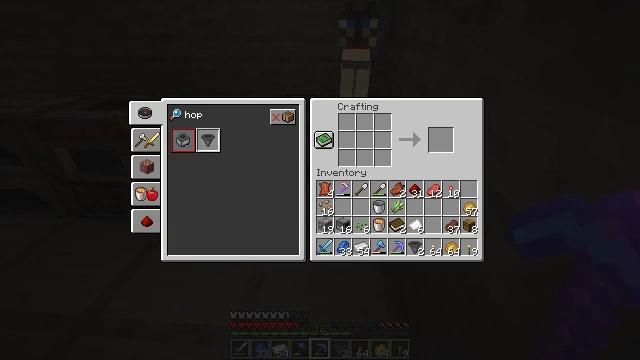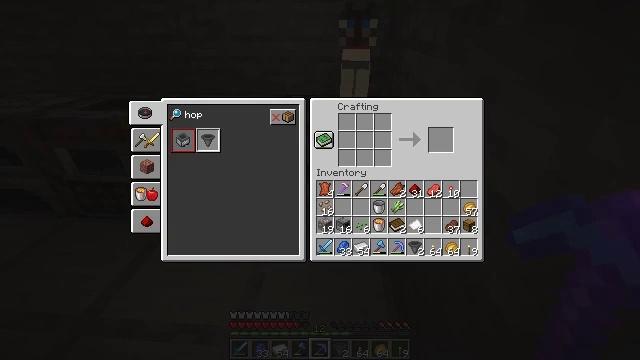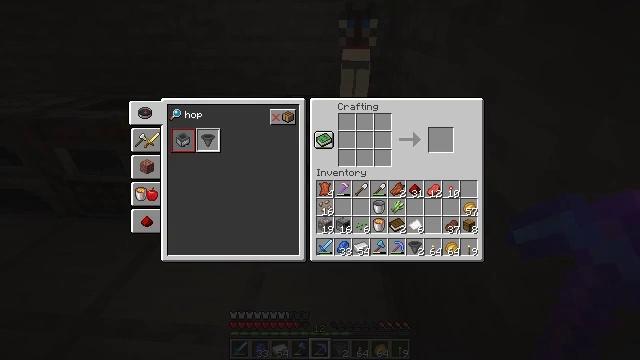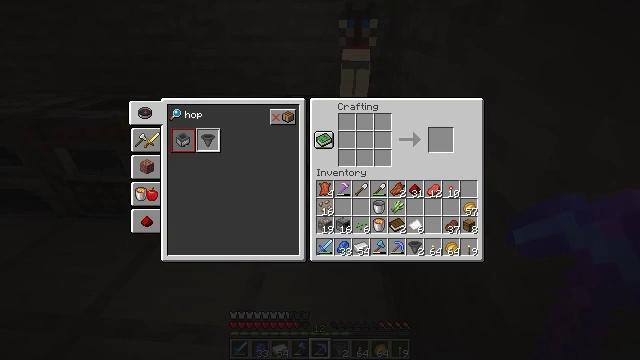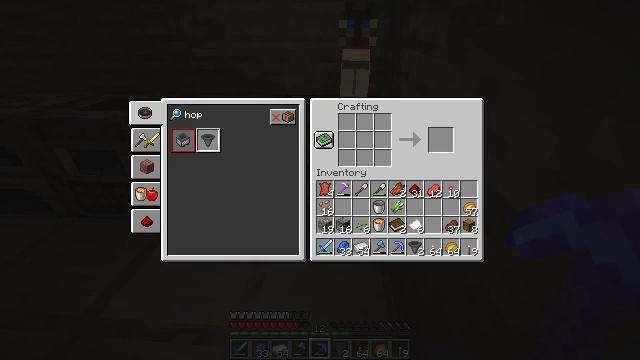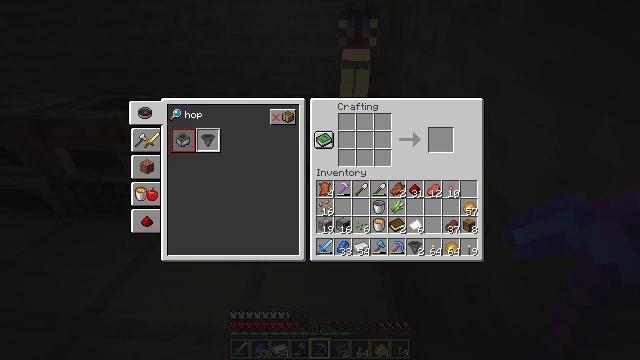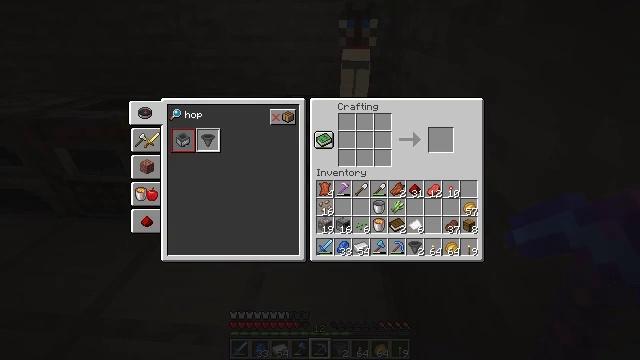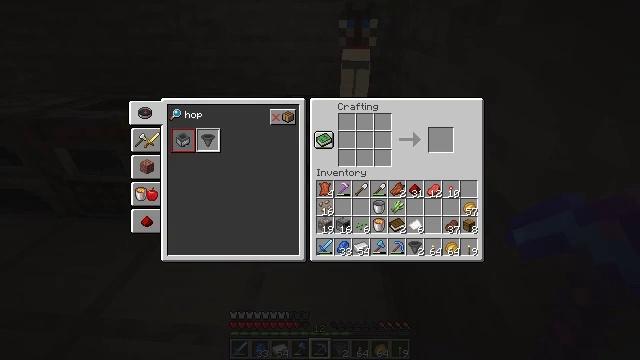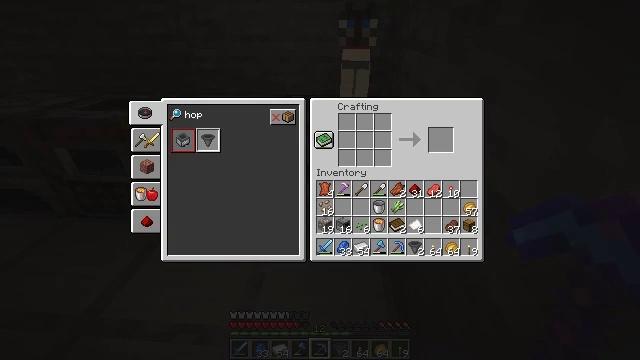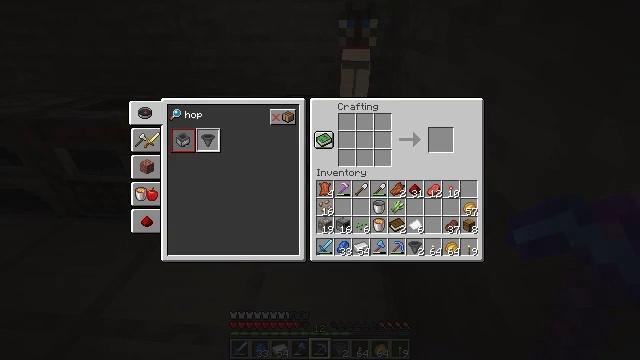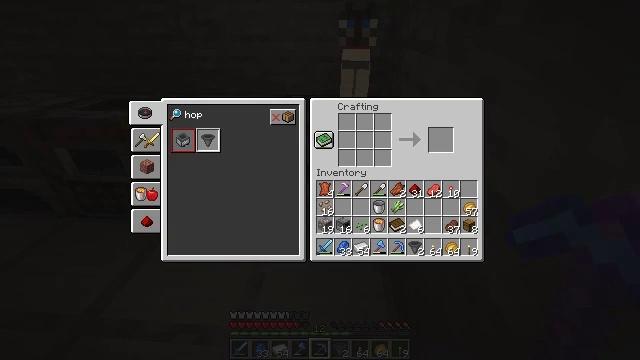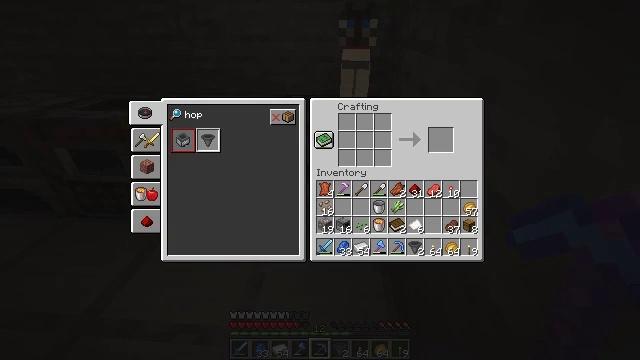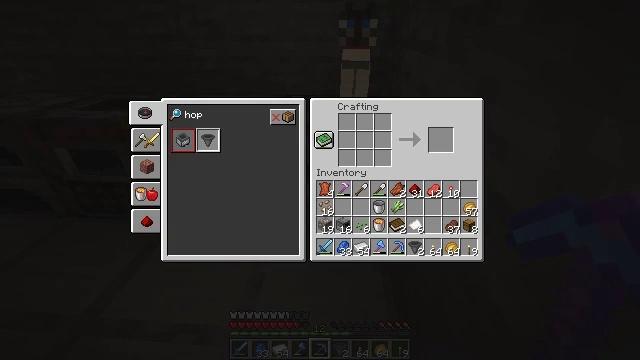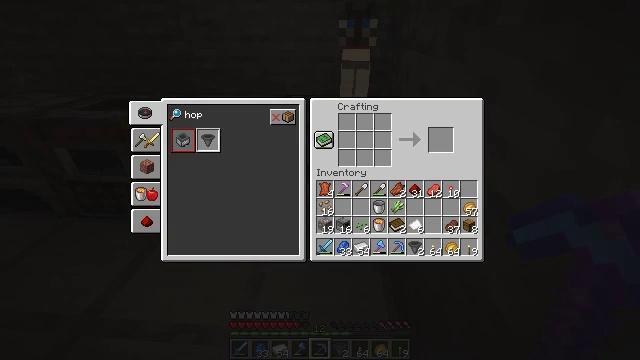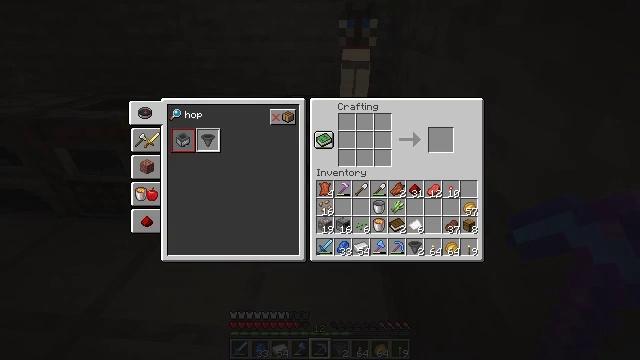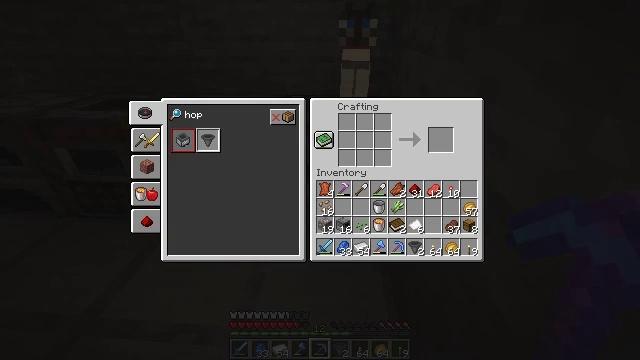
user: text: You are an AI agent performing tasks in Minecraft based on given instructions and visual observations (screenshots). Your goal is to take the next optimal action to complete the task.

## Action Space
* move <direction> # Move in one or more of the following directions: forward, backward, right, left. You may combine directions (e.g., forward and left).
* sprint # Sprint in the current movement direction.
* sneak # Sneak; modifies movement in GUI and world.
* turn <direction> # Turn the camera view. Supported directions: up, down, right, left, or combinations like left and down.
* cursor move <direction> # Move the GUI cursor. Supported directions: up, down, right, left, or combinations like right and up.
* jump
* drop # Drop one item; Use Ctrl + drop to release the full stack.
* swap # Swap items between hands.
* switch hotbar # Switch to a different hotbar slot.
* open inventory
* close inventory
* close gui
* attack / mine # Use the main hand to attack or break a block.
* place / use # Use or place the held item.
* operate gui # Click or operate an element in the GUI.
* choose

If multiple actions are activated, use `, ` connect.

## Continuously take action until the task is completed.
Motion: motion action
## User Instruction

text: Craft a minecart.
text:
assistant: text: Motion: no_op
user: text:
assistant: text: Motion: no_op
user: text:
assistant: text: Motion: no_op
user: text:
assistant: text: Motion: no_op
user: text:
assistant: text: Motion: no_op
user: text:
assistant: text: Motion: no_op
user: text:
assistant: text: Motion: no_op
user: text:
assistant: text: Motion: no_op
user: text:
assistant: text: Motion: no_op
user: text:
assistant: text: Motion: no_op
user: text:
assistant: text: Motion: no_op
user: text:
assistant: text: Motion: no_op
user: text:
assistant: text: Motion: no_op
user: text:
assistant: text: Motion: no_op
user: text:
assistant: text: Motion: no_op
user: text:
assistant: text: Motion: no_op
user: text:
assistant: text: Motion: no_op
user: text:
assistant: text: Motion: no_op
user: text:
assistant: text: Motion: no_op
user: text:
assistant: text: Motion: no_op
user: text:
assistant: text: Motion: no_op
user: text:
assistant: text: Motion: no_op
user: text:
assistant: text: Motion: no_op
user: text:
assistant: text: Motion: no_op
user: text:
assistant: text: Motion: no_op
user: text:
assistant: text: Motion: no_op
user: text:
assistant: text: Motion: no_op
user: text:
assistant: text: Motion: no_op
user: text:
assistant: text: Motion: no_op
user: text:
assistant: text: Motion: no_op